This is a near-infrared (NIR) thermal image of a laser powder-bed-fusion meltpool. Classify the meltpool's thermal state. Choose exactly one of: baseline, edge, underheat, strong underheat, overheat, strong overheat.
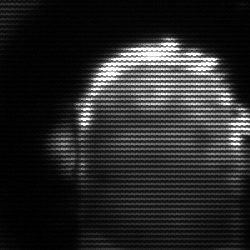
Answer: baseline